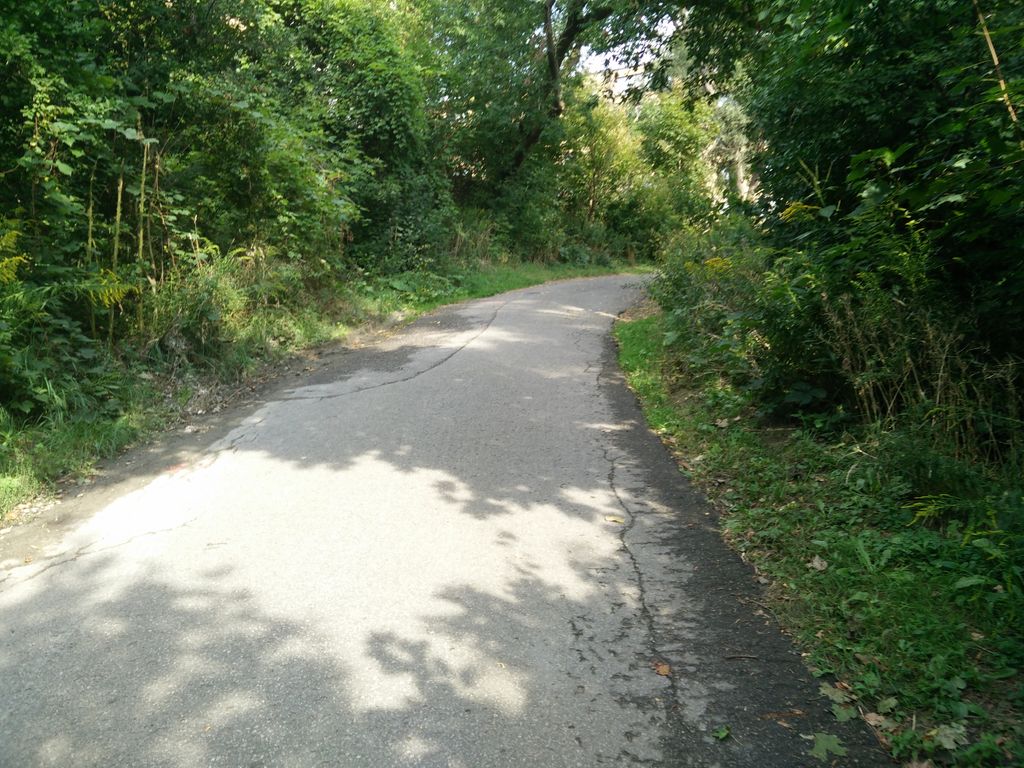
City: toronto